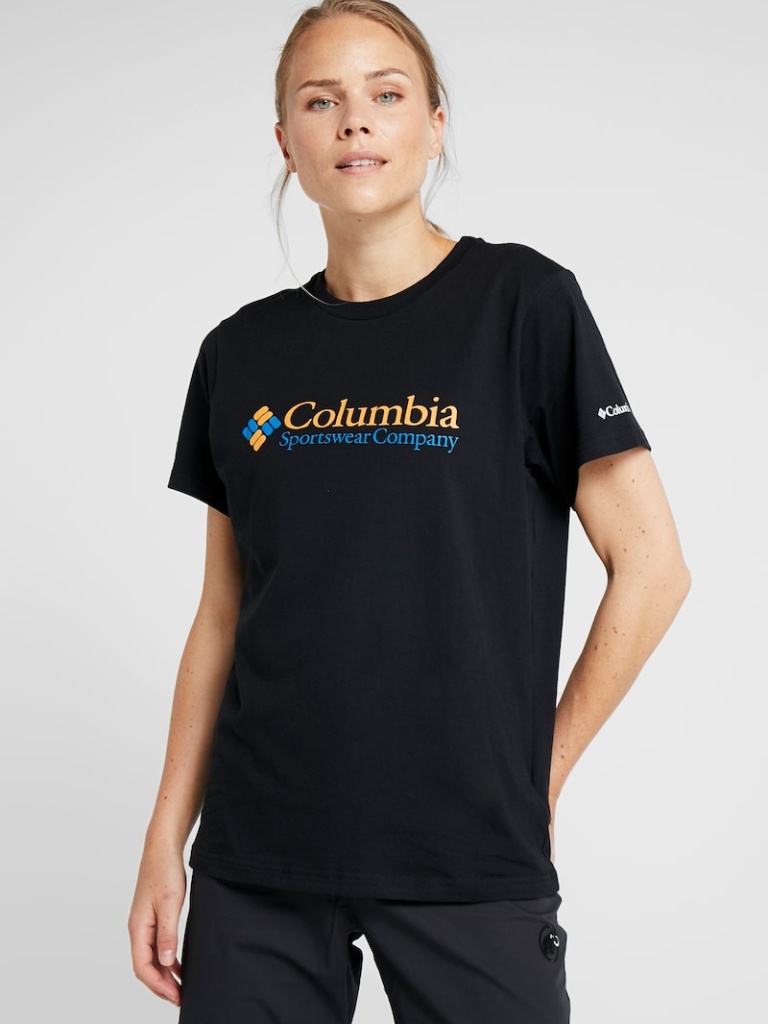
cotton relaxed short sleeve hip length Untucked crew t-shirt